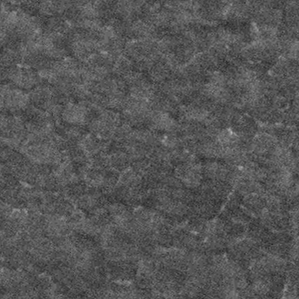
Label: frost